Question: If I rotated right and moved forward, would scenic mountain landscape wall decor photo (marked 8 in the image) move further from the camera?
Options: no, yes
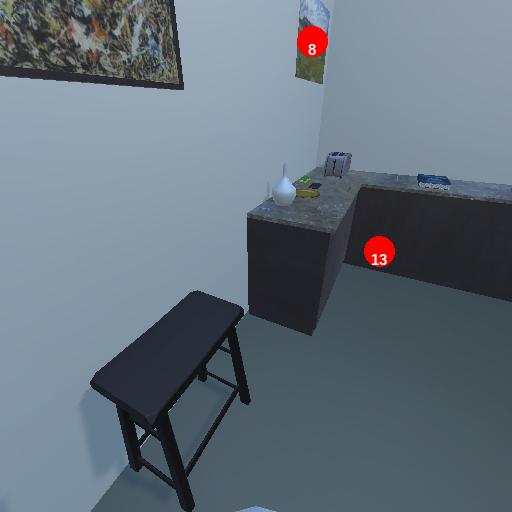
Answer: no